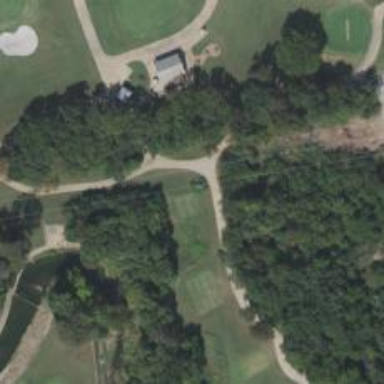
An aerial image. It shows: Golf tee.